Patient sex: F
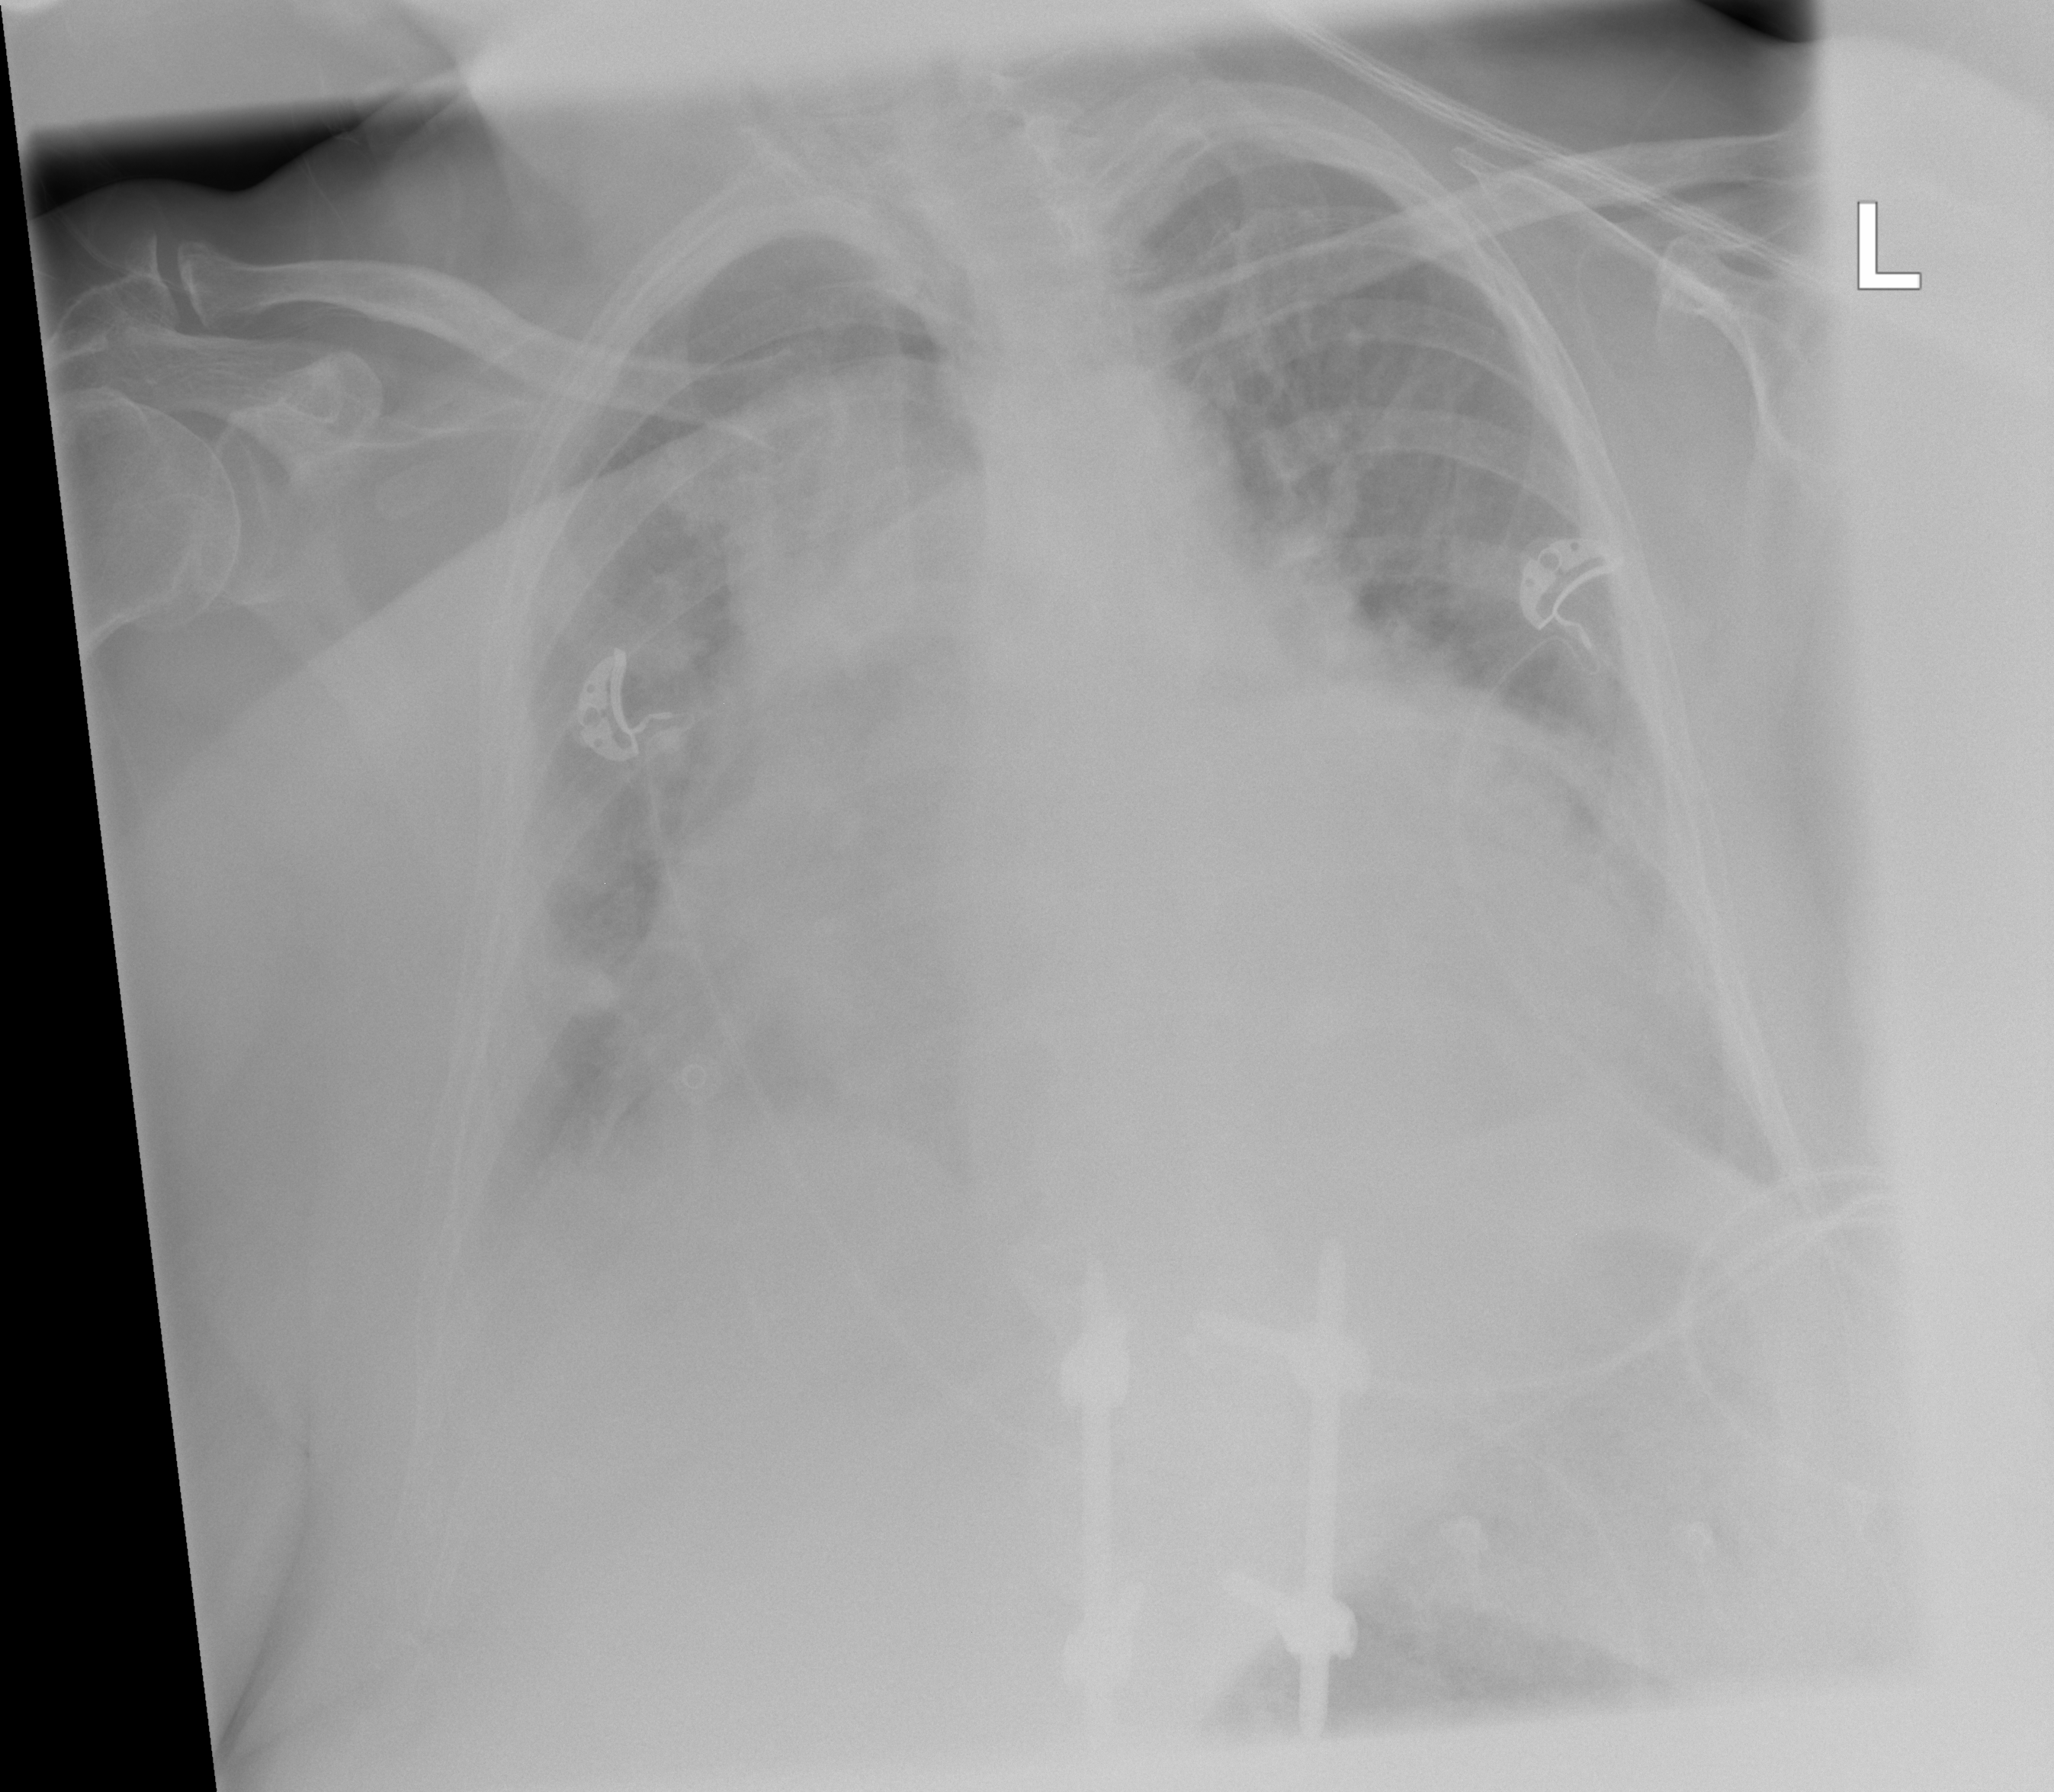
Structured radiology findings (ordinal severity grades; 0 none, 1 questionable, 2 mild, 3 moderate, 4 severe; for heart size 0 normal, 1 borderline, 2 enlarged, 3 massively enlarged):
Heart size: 3
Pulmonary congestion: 2
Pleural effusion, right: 2
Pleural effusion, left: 2
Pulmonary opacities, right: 0
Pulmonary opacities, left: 0
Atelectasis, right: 2
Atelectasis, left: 2